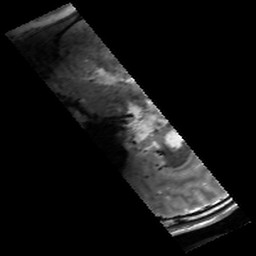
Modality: T2w
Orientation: sagittal
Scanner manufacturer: siemens
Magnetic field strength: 6.98 T
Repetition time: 5.65 s
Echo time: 0.044 s